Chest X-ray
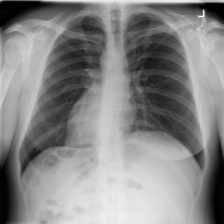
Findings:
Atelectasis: negative
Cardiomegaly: negative
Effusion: negative
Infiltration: negative
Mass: negative
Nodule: negative
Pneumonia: negative
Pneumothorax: negative
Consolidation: negative
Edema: negative
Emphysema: negative
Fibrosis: negative
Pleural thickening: negative
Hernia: negative